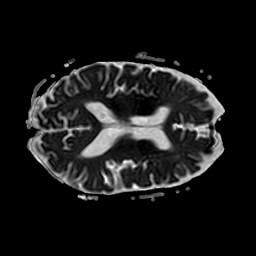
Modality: ADC
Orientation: axial
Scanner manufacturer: philips
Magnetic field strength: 3 T
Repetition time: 4.107 s
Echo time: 0.06039 s